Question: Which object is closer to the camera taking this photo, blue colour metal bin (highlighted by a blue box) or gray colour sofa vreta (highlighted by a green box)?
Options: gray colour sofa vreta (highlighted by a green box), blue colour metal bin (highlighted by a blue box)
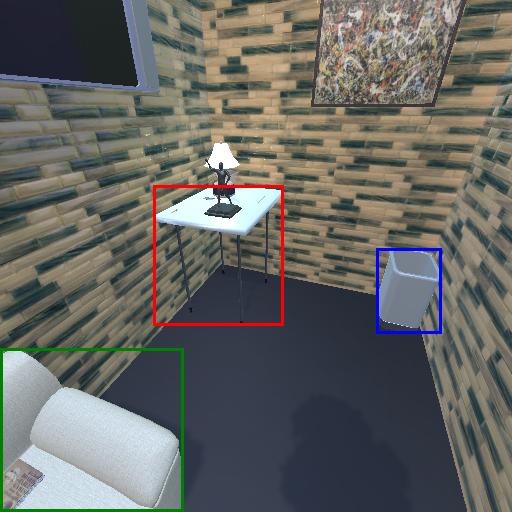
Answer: gray colour sofa vreta (highlighted by a green box)